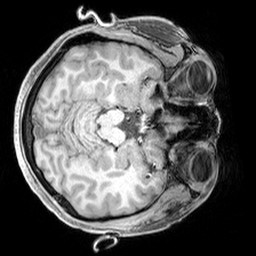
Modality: T1w
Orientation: axial
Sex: female
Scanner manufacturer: siemens
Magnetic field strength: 3 T
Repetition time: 2.3 s
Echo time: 0.00226 s